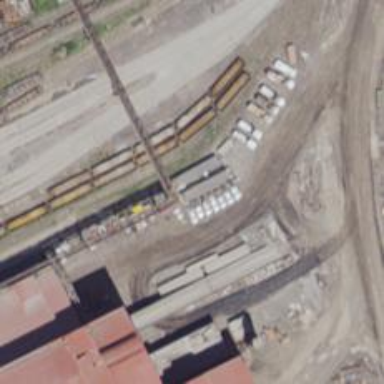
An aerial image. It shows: Railway spur service.